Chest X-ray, AP view. Patient: 59 years old, sex M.
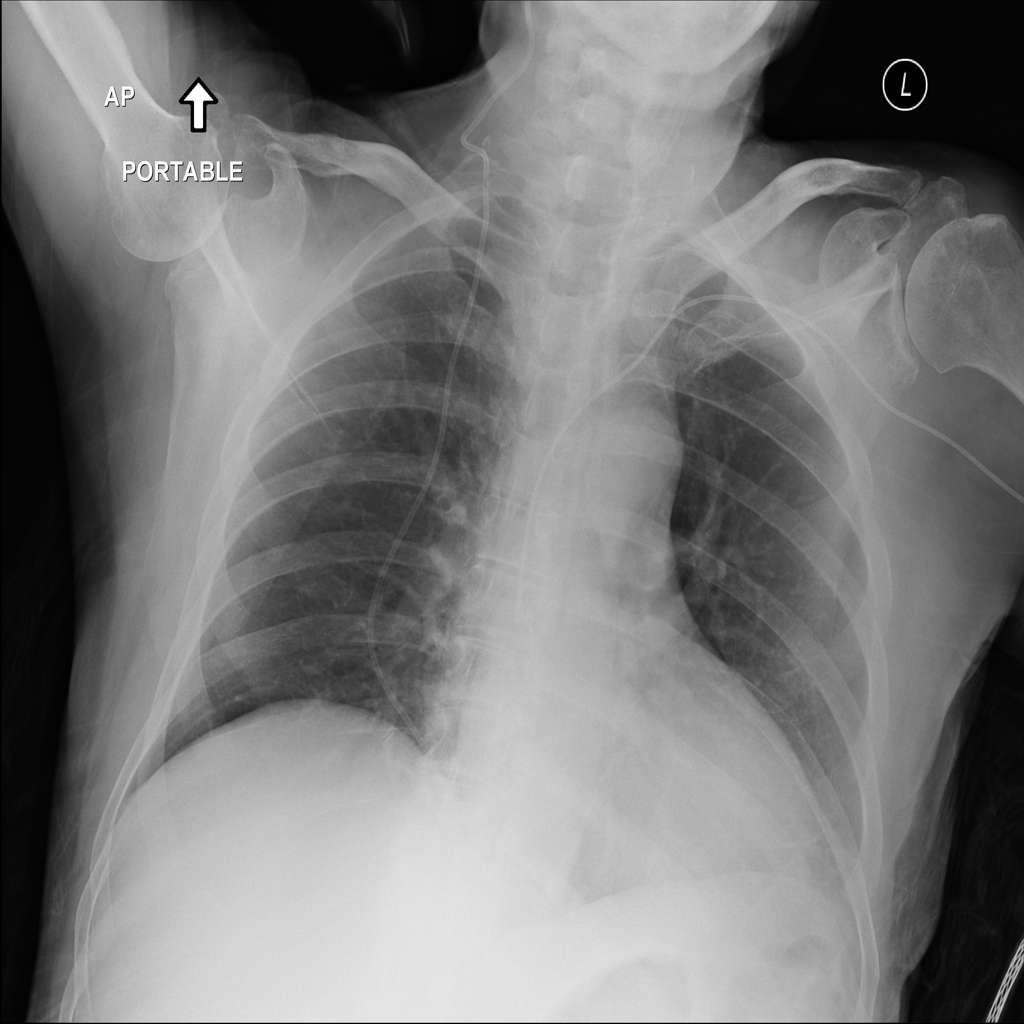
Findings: No Finding